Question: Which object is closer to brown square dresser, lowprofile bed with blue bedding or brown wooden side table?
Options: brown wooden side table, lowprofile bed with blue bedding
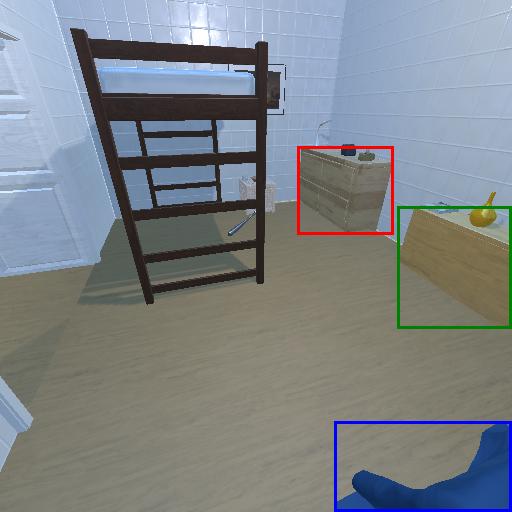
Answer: brown wooden side table